Field crop: tomato
Growth stage: 2
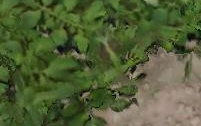
Species: tomato